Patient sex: M
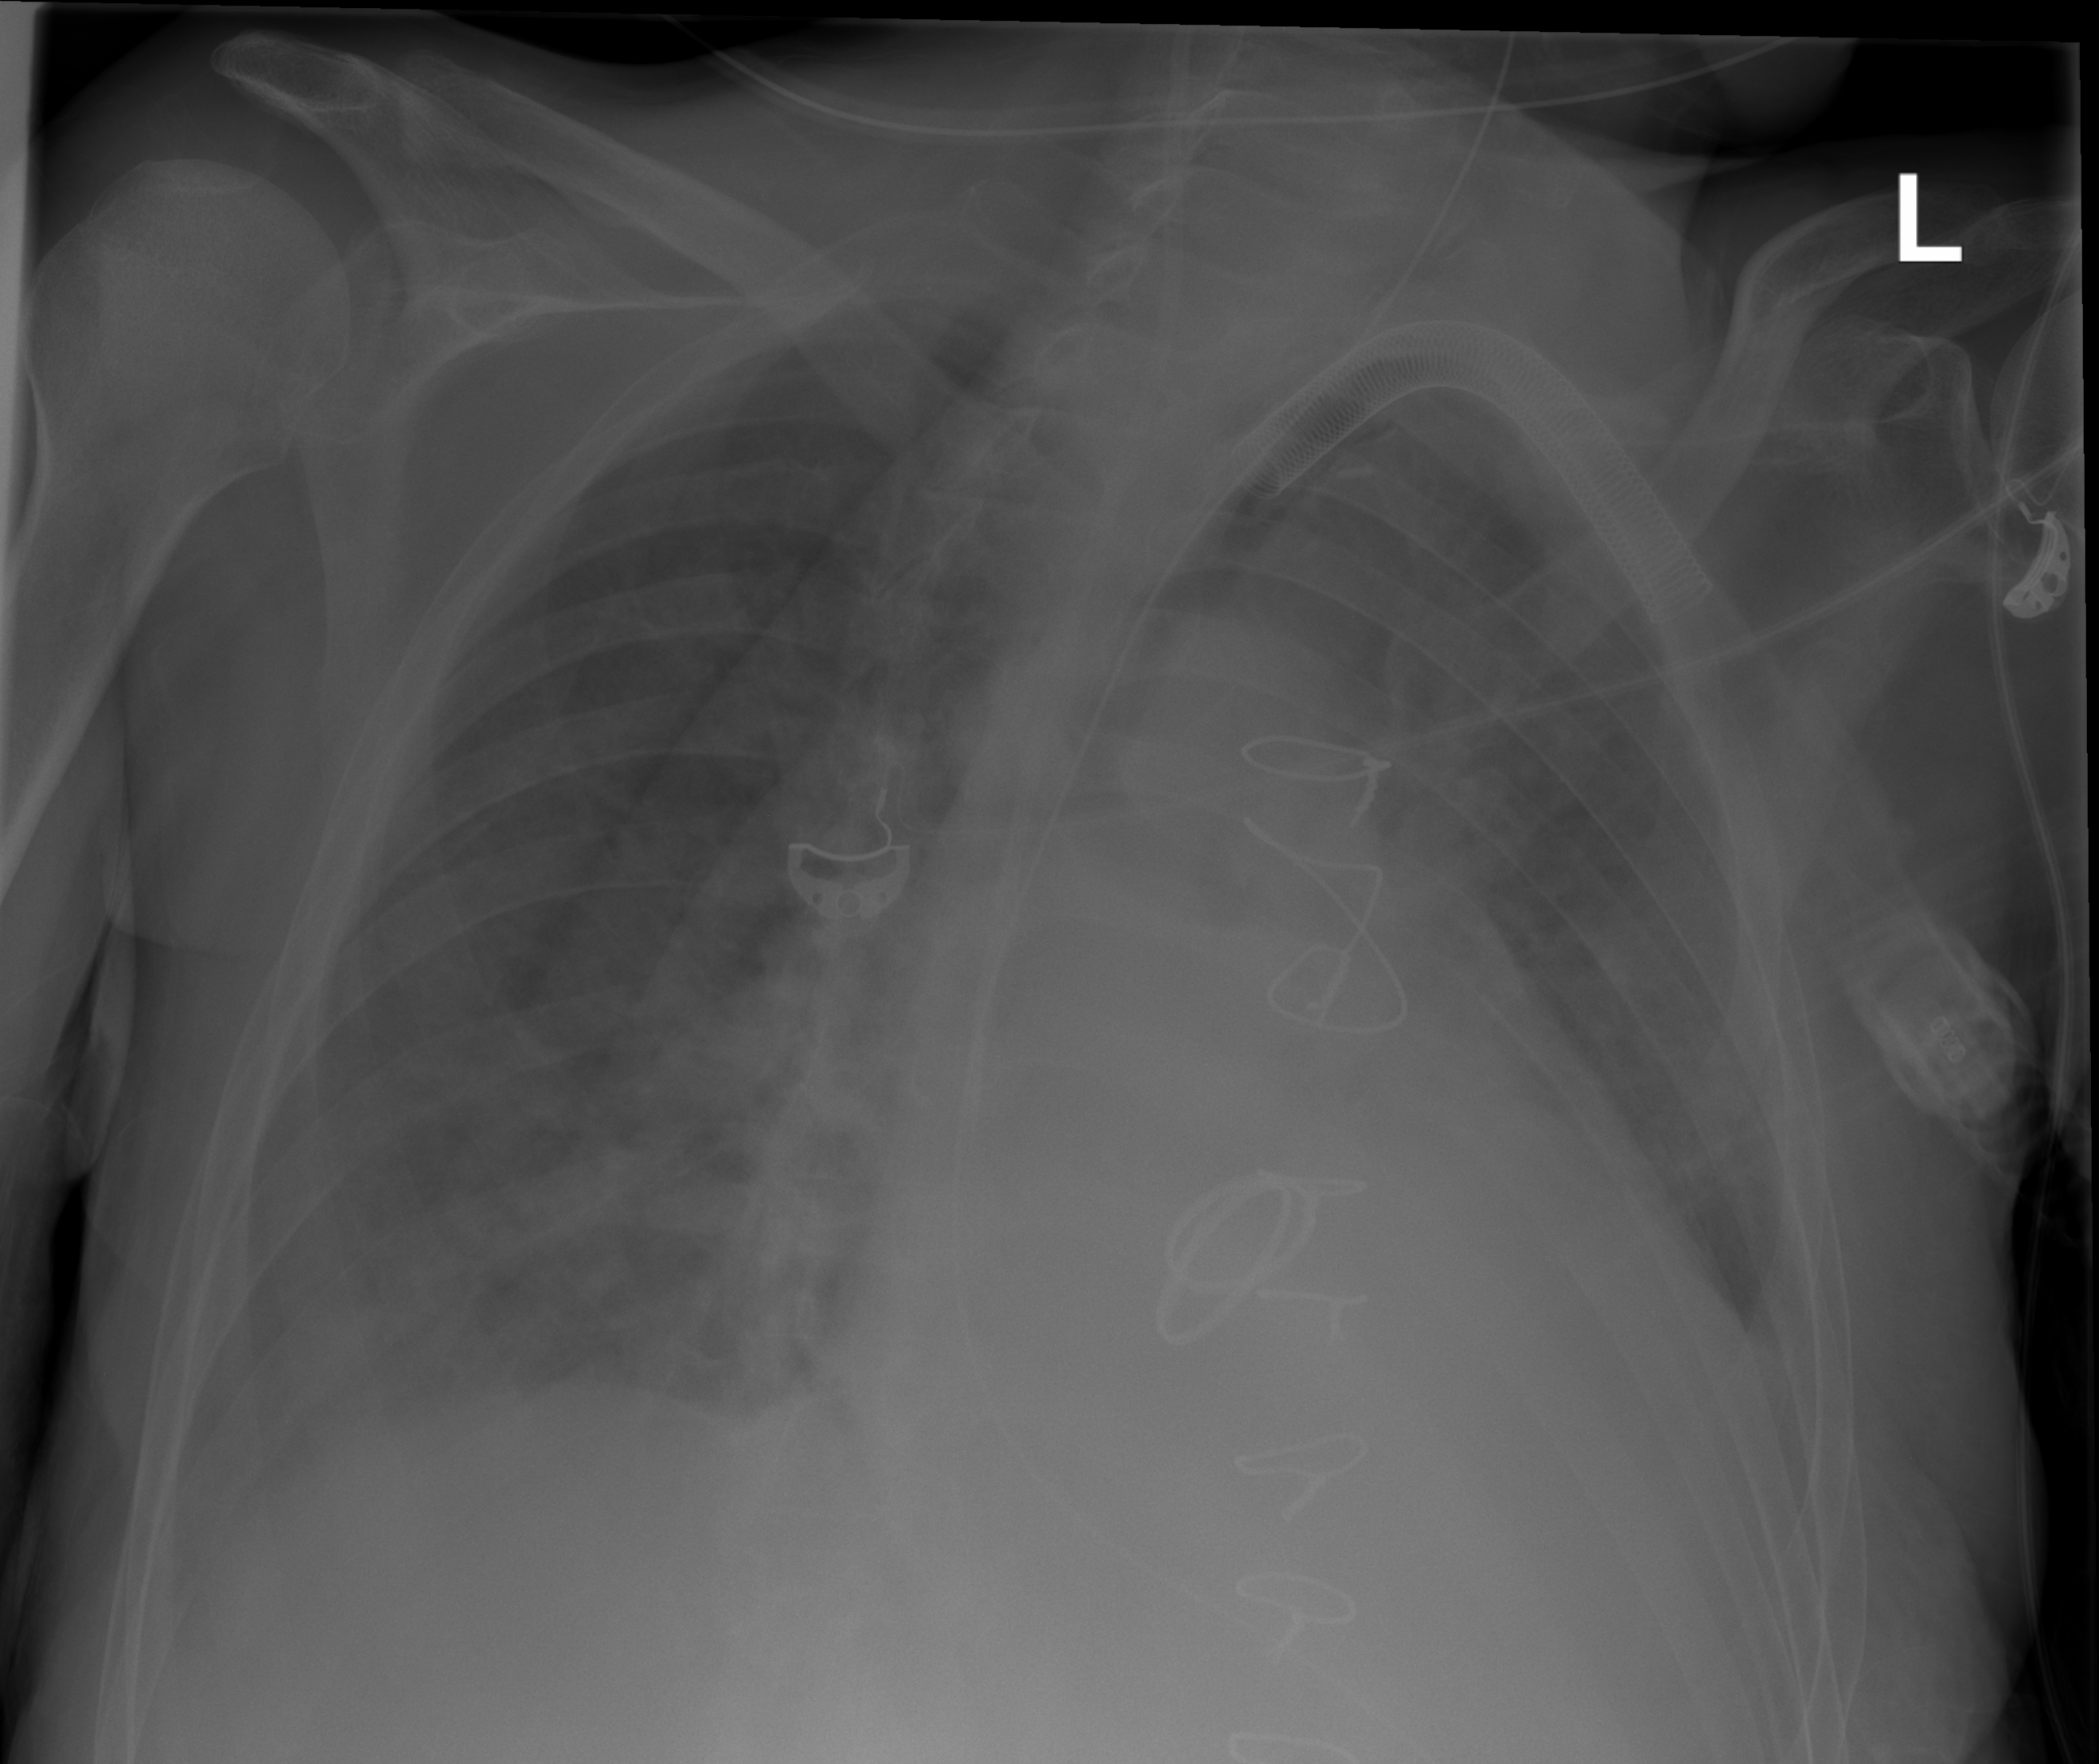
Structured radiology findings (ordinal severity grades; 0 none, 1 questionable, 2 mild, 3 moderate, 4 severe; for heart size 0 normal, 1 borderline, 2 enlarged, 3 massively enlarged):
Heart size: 2
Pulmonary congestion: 2
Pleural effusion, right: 2
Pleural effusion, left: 2
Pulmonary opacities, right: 2
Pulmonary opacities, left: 2
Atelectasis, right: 0
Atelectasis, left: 2